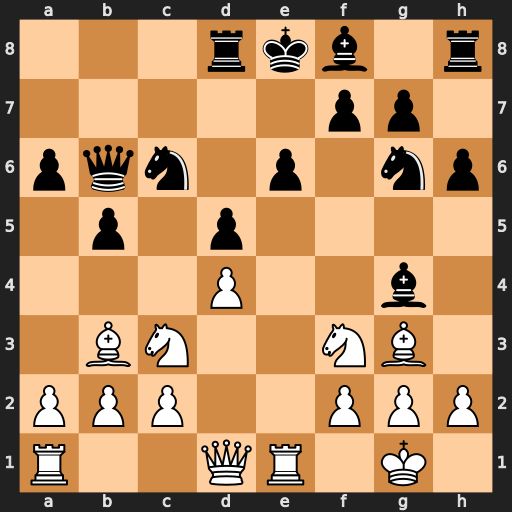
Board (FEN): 3rkb1r/5pp1/pqn1p1np/1p1p4/3P2b1/1BN2NB1/PPP2PPP/R2QR1K1
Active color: w
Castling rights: k
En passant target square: -
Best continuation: Nxd5 Rxd5 Bxd5